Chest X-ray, PA view. Patient: 24 years old, sex F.
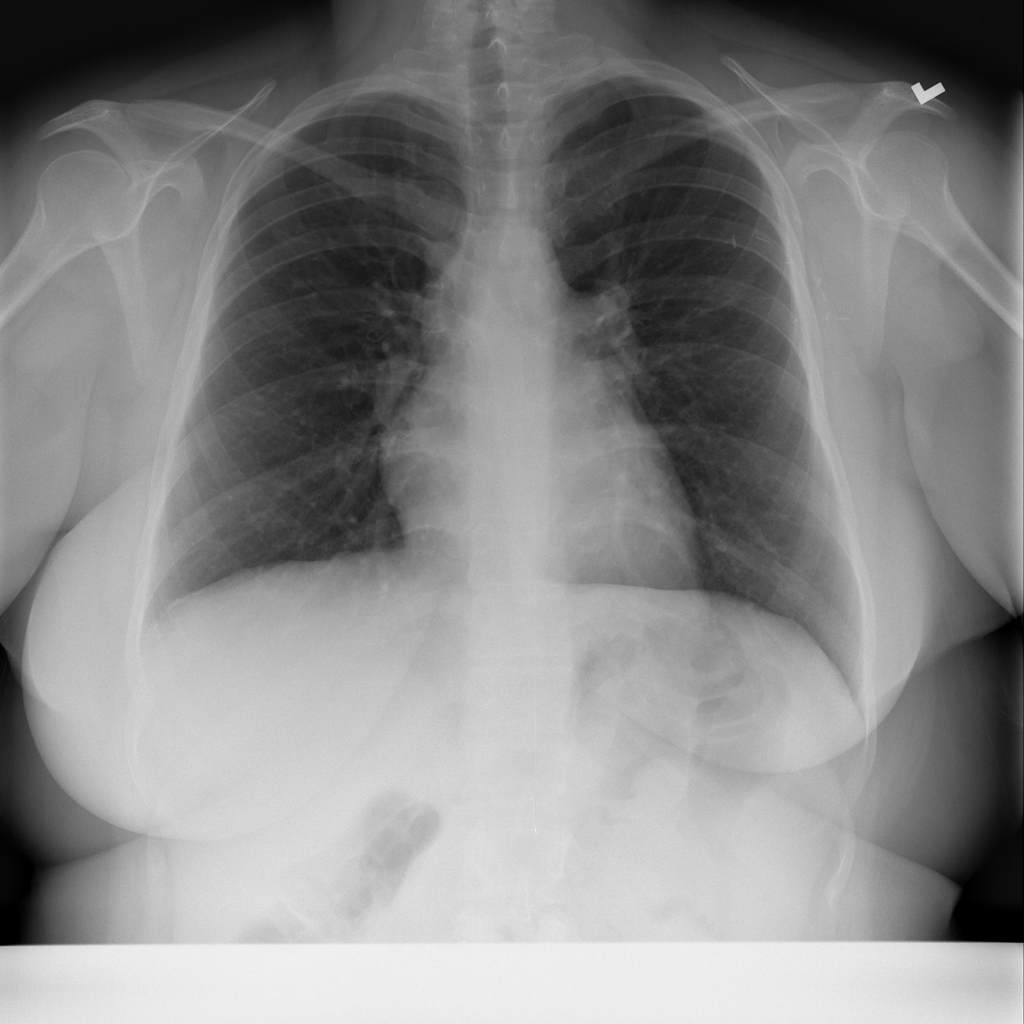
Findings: No Finding